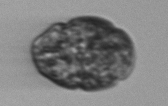
Label: Margalefidinium